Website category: movie
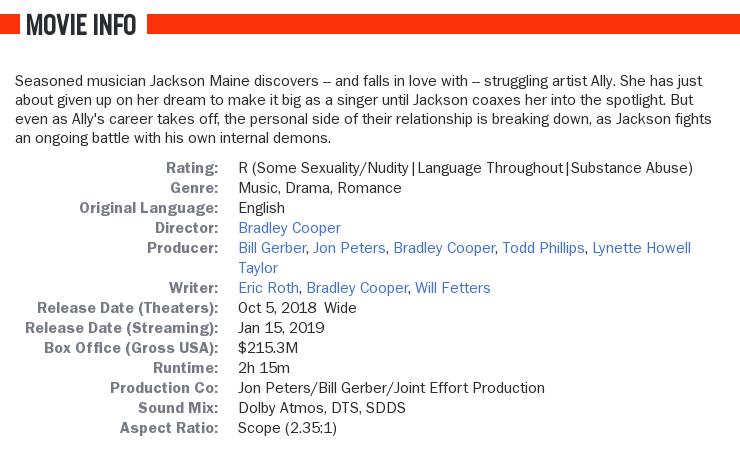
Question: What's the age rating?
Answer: R (Some Sexuality/Nudity|Language Throughout|Substance Abuse)

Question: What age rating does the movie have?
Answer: R (Some Sexuality/Nudity|Language Throughout|Substance Abuse)

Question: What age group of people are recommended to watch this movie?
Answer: R (Some Sexuality/Nudity|Language Throughout|Substance Abuse)

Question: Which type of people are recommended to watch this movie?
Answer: R (Some Sexuality/Nudity|Language Throughout|Substance Abuse)

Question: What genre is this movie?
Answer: music, drama, romance

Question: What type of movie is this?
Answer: music, drama, romance

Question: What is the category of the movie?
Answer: music, drama, romance

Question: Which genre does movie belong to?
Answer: music, drama, romance

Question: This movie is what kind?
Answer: music, drama, romance

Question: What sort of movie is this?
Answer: music, drama, romance

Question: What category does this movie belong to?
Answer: music, drama, romance

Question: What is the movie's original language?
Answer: English

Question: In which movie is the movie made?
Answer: English

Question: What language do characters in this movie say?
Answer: English

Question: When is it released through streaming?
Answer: Jan 15, 2019

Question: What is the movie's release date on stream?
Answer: Jan 15, 2019

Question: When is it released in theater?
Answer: Oct 5, 2018 wide

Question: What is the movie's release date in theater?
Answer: Oct 5, 2018 wide

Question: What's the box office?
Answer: $215.3M

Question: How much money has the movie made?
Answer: $215.3M

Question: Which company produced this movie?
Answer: Jon Peters/Bill Gerber/Joint Effort Production

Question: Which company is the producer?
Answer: Jon Peters/Bill Gerber/Joint Effort Production

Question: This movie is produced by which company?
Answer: Jon Peters/Bill Gerber/Joint Effort Production

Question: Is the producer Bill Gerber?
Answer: yes

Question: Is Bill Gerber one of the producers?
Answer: yes

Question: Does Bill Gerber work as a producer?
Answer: yes

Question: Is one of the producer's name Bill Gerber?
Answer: yes

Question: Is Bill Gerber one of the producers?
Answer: yes

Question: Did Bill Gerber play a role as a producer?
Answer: yes

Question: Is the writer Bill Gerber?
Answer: no

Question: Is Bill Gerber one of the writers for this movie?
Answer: no

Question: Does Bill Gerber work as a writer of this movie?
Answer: no

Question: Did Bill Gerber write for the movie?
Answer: no

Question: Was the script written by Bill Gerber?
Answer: no

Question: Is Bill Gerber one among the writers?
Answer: no

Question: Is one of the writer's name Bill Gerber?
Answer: no

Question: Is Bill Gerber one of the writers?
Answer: no

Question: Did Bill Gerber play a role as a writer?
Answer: no

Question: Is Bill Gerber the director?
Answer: no

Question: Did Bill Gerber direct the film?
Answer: no

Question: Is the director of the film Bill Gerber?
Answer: no

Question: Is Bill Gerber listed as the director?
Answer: no

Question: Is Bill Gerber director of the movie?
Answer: no

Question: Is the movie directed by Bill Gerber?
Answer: no

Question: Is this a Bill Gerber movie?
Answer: no

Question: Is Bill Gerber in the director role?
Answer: no

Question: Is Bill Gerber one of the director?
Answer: no

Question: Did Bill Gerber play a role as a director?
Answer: no

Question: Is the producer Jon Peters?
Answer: yes

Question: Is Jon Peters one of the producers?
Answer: yes

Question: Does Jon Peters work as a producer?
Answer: yes

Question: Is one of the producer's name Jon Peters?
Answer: yes

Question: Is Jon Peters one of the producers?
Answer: yes

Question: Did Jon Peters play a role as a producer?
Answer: yes

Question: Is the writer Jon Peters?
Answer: no

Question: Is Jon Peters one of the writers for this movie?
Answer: no

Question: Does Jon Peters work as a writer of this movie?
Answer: no

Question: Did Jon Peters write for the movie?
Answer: no

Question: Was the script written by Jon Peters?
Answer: no

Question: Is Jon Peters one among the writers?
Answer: no

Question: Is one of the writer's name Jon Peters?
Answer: no

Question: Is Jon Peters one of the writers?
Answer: no

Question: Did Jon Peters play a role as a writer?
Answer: no

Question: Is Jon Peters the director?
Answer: no